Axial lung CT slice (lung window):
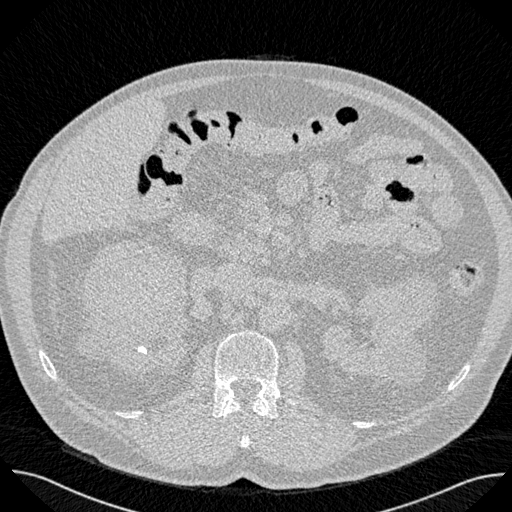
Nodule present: no